Interaction volume radius: 10 \u00c5
Interaction volume height: 45 \u00c5
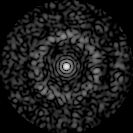
Disorder parameter: 0.8236